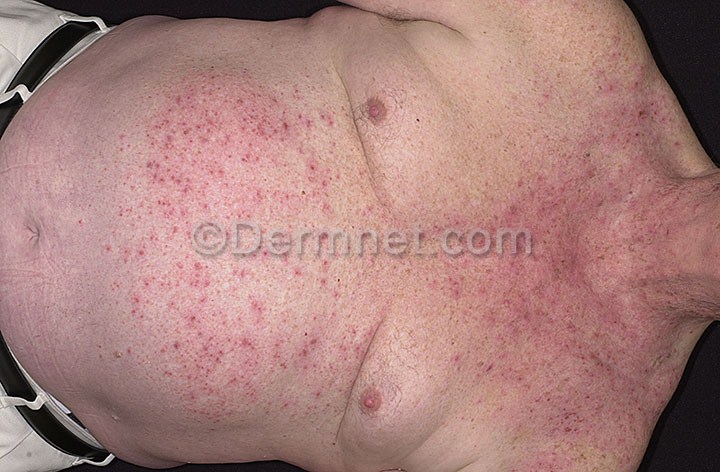
Disease: Eczema Photos